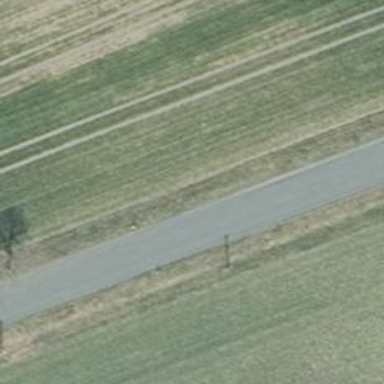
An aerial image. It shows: Secondary road with asphalt surface.